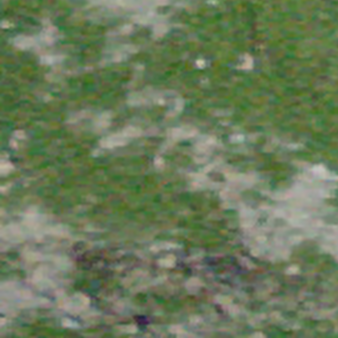
Label: other